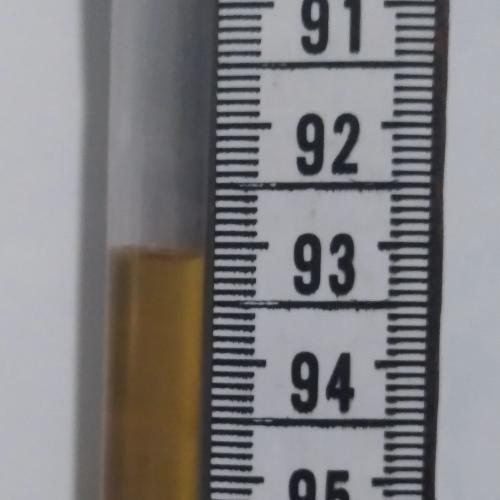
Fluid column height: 93.1 cm